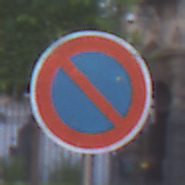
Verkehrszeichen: EingeschraenktesHalteverbot
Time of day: SunriseSunset
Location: Outdoor (Urban)
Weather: PartlyCloudy
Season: NotSpecified
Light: Natural